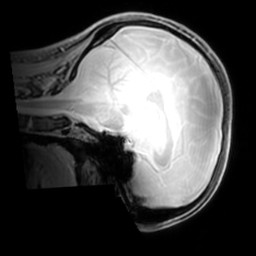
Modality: PDw
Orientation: sagittal
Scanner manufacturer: philips
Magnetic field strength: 7 T
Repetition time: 0.008 s
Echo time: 0.001974 s